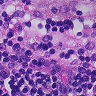
Metastatic tissue present: no